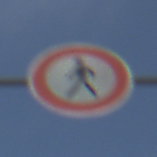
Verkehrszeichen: VerbotFussgaenger
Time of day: MorningAfternoon
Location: Outdoor (Nature)
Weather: PartlyCloudy
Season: NotSpecified
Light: Natural